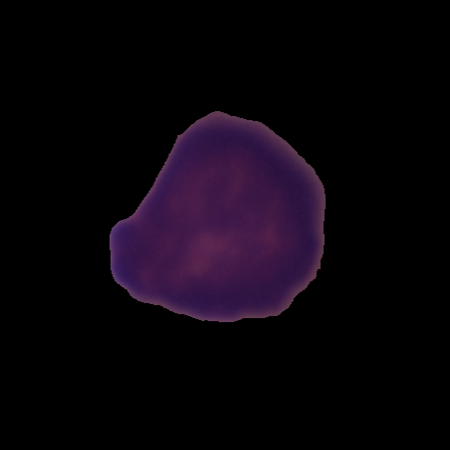
Label: healthy